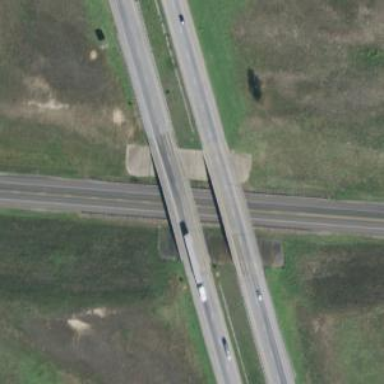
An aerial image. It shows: Motorway bridge.